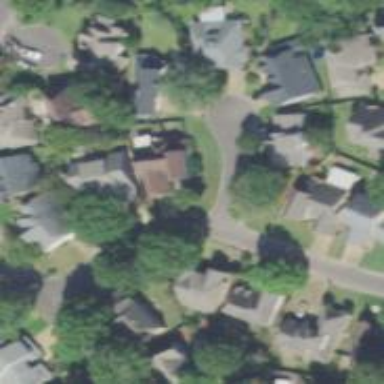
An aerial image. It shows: Smooth asphalt road in residential area.